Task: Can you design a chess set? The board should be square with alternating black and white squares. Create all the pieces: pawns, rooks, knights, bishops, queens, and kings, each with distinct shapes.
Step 4953:
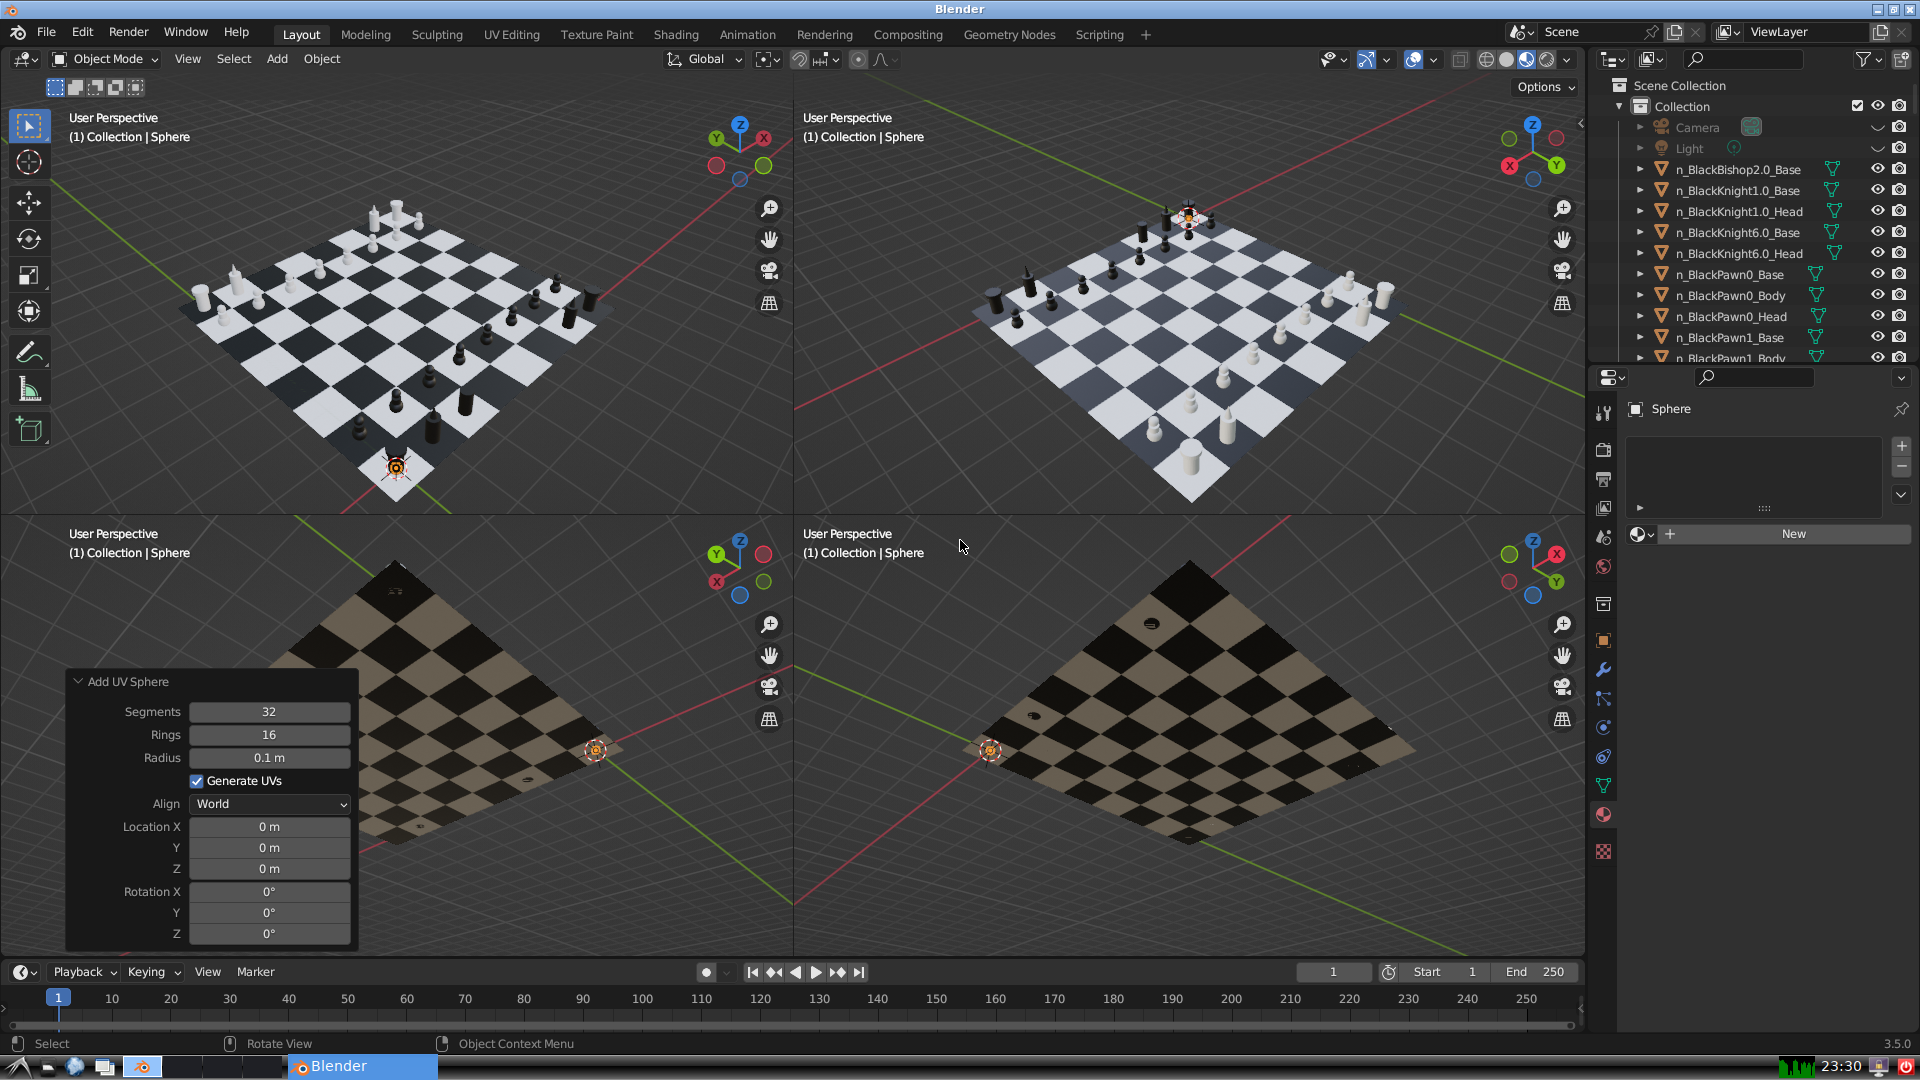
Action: {"mouse_move": [270, 827]}